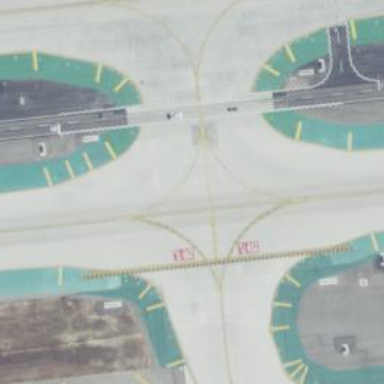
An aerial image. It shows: Image of taxiway at airport.